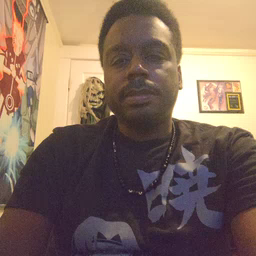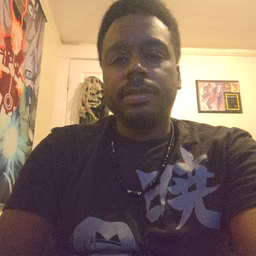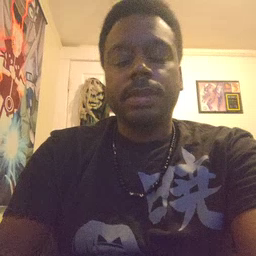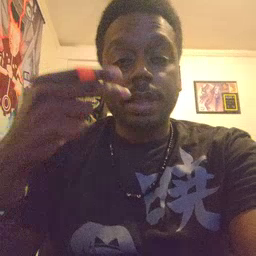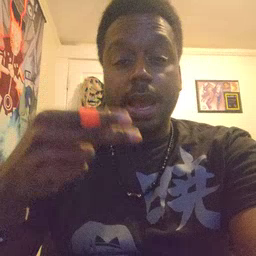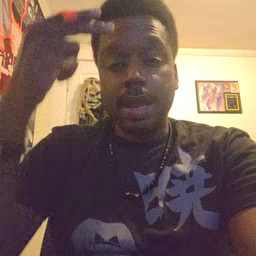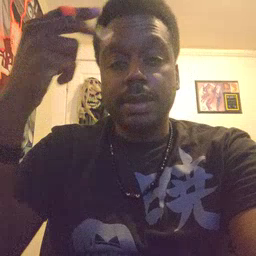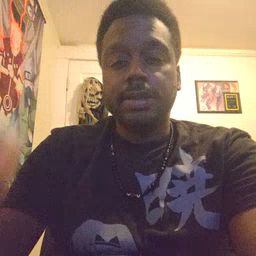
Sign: high